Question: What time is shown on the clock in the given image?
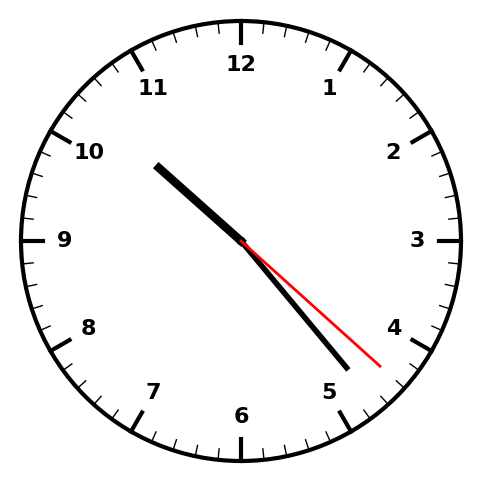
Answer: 10:23:22